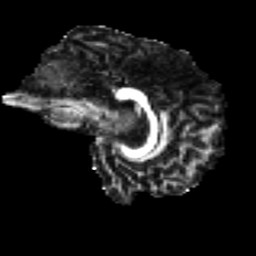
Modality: FA
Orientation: sagittal
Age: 24
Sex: male
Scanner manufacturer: ge
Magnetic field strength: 3 T
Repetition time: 7.8 s
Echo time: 0.0608 s